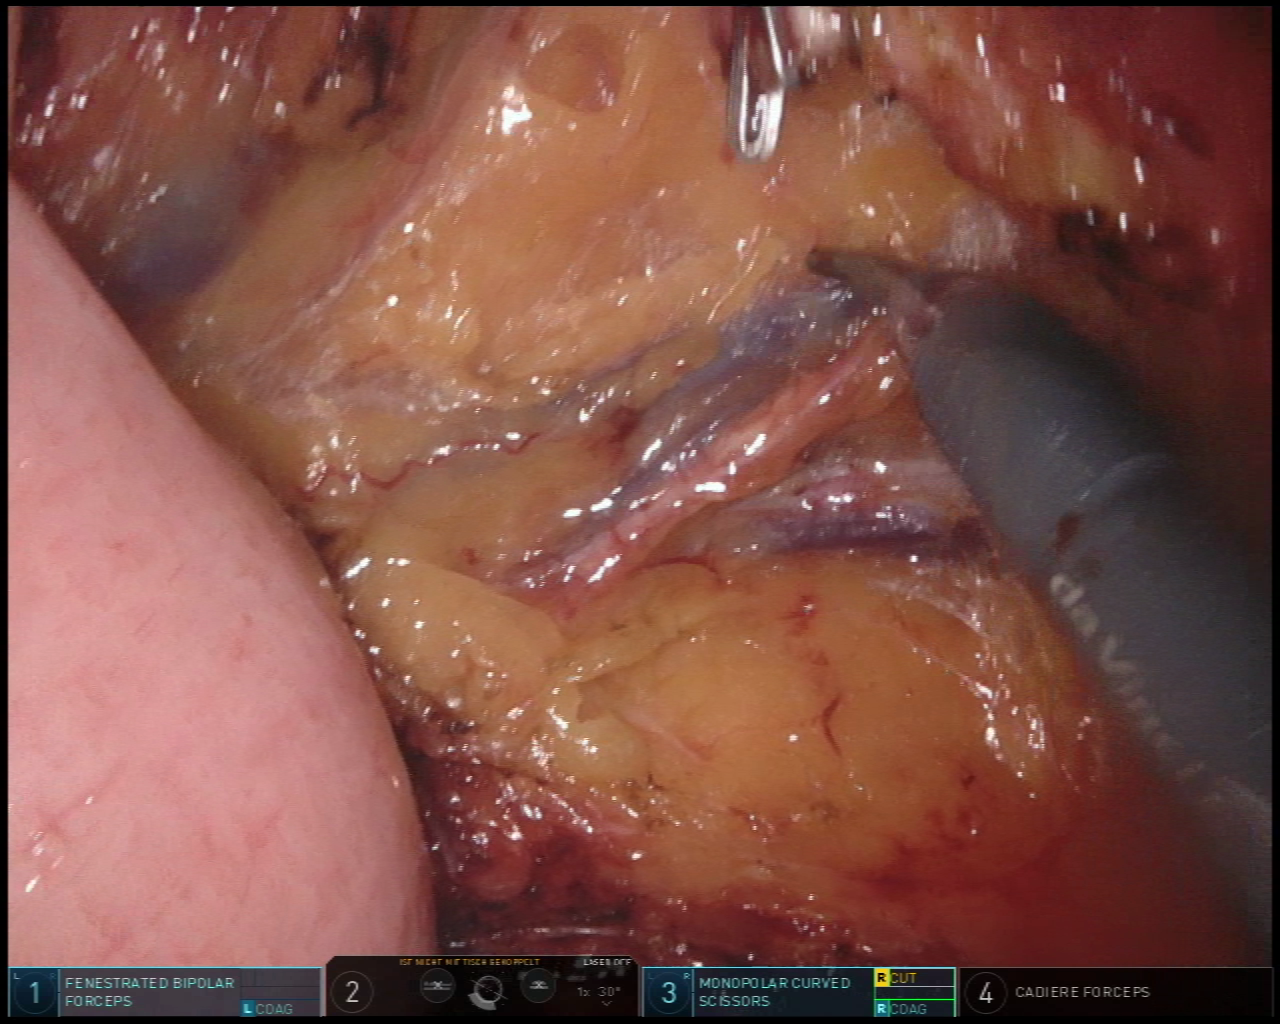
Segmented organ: ureter
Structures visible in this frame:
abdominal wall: no
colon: no
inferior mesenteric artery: no
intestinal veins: yes
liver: no
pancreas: no
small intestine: yes
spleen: no
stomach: no
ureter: yes
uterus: no
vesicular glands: no